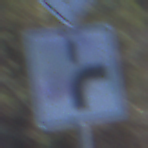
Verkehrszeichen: VerlaufVorfahrtsstrasse8
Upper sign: Vorfahrtsstrasse
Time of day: MorningAfternoon
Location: Outdoor (Nature)
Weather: Clear
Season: NotSpecified
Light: Natural